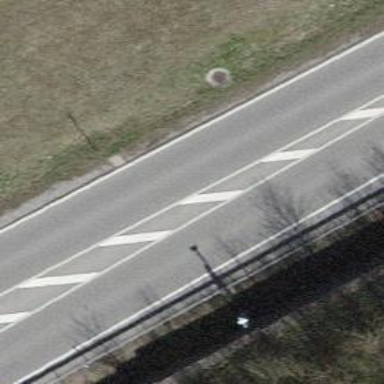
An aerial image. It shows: Asphalt trunk highway designated as motorroad.